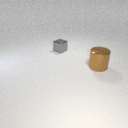
large brown metal cylinder to the right of small gray metal cube